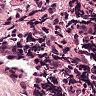
Metastatic tissue present: no